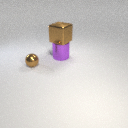
large brown metal cube above large purple metal cylinder